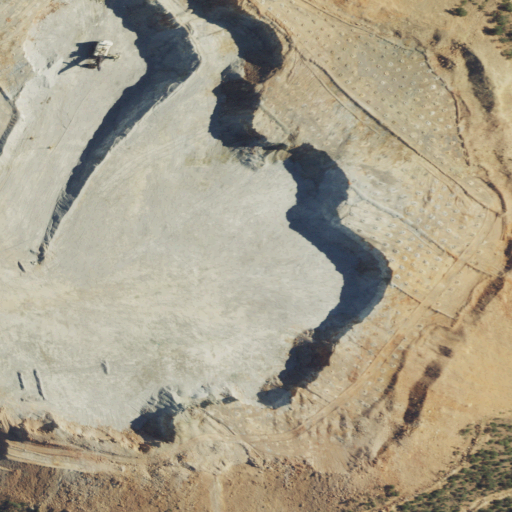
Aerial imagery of mountain in New Mexico named Hanover Mountain containing barren land, shrub, evergreen forest, and grassland